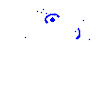
Particle: electron